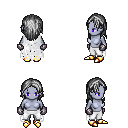
a pixel art fantasy rpg character, female body template, dark elf, purple skin, white tattered cape, white pants, gray long hairstyle, metal gloves, gold boots, four views (front, back, left, right), 2x2 character sprite sheet, small pixel art, hard edges, no anti-aliasing